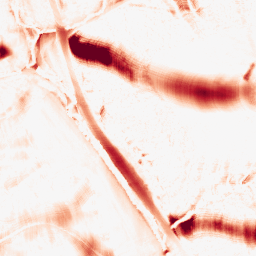
Category: morphological
Decomposition family: morphological_ellipse
Decomposition parameters: operation: opening
width: 50
height: 30
Upsampling method: bicubic
Upsampling parameters: scale: 4
Upsampling scale: 4